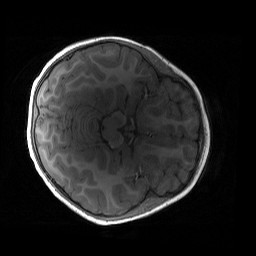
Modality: T1w
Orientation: axial
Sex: female
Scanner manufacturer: siemens
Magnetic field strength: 3 T
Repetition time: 1.9 s
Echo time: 0.00243 s